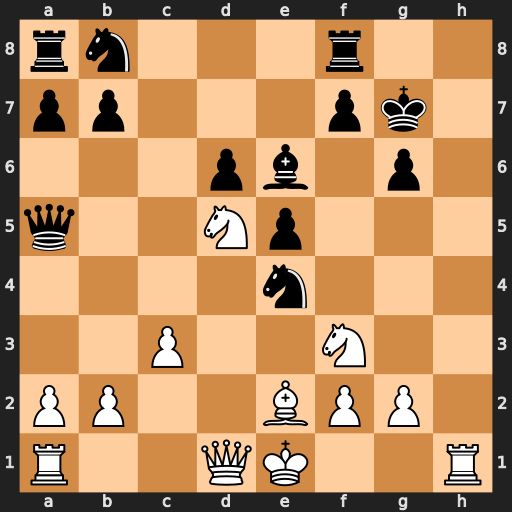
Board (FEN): rn3r2/pp3pk1/3pb1p1/q2Np3/4n3/2P2N2/PP2BPP1/R2QK2R
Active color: w
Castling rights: KQ
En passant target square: -
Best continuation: Qc1 Bxd5 Qh6+ Kf6 Qxf8